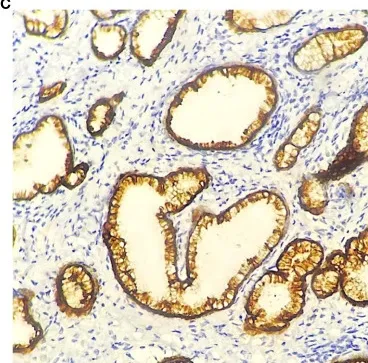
LEGH (*) and ALEGH (#) were observed in hematoxylin and eosin (HE) stained slides. (C) Immunohistochemical staining revealed positive expression of MUC6 (case2).
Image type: pathology (immunostaining)